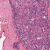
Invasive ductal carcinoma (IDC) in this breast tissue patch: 1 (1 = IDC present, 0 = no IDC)